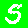
Digit: 5